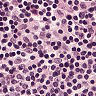
Metastatic tissue present: no